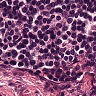
Metastatic tissue present: no